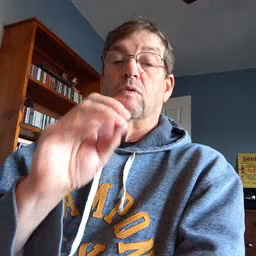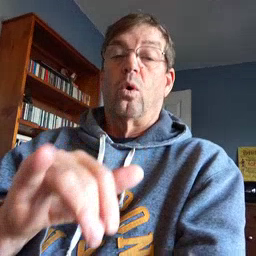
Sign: toy